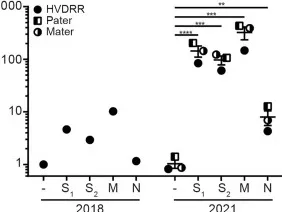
Normal cytokine profile of SARS-CoV-2-specific T cells from the HVDRR patient and her parents. (C-H) Cytokine mRNA and cytokine concentration in the supernatants of PBMC obtained from the HVDRR patient in 2018 and from the HVDRR patient and her parents in 2021 and stimulated as described above. The mRNA expression levels of. IFNgamma.
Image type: pathology (pas)